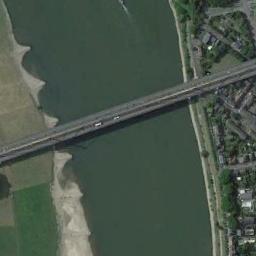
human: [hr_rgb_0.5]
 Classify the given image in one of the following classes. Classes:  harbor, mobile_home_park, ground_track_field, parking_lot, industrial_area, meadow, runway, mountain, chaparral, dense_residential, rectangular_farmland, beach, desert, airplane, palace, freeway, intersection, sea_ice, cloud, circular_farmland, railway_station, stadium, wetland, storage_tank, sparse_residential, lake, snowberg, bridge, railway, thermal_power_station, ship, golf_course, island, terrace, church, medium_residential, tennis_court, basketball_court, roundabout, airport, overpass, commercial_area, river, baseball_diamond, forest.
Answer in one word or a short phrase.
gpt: bridge